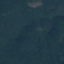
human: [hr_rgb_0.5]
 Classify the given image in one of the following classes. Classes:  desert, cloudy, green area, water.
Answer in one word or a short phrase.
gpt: green area